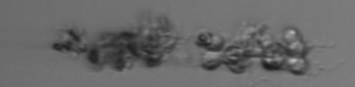
Label: Leptocylindrus_mediterraneus